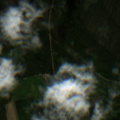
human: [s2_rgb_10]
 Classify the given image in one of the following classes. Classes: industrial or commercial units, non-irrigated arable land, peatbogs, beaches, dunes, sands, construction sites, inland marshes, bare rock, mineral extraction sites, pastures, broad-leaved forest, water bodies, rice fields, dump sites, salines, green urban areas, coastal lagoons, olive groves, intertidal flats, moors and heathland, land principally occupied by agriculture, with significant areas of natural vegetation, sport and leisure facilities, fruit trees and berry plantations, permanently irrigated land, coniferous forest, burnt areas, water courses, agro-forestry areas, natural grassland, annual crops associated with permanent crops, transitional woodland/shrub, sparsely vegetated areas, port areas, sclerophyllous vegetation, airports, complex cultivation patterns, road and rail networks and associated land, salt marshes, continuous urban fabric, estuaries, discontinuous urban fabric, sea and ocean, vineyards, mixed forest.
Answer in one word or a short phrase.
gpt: non-irrigated arable land, coniferous forest